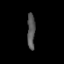
Tissue: prostate
Cell type: T cells
Senescence score: 0.3382
Nuclear area (px): 275
Mean DAPI intensity: 86.618